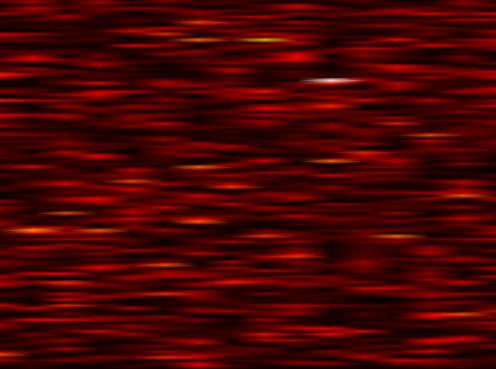
Label: OFDM